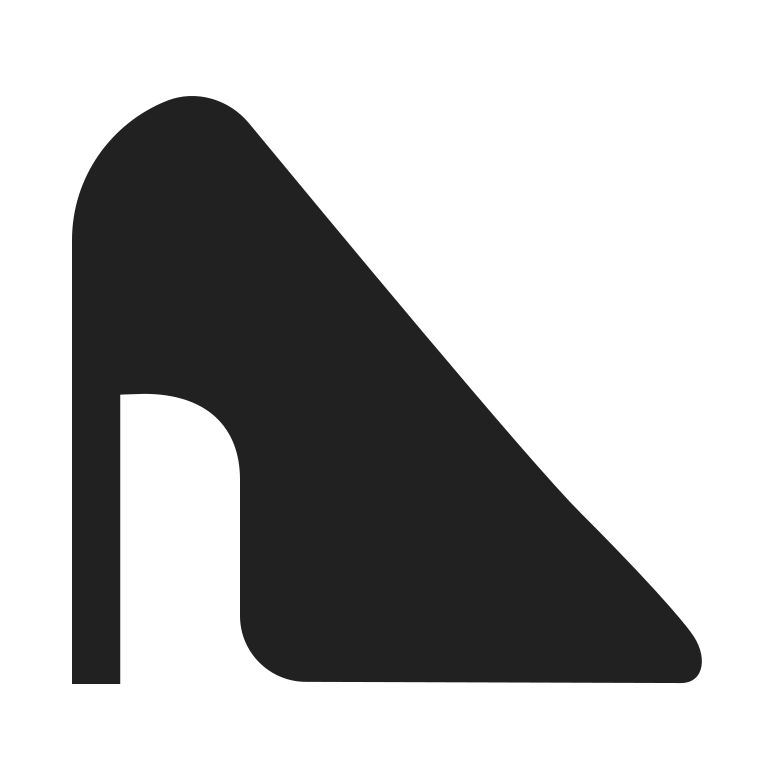
high heeled shoe high contrast